This grayscale texture is a bearing vibration snapshot reshaped row-by-row into a square image. Based on the visible evidence, which condition applies: normal, inner_race, outer_race, ball?
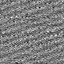
Answer: normal